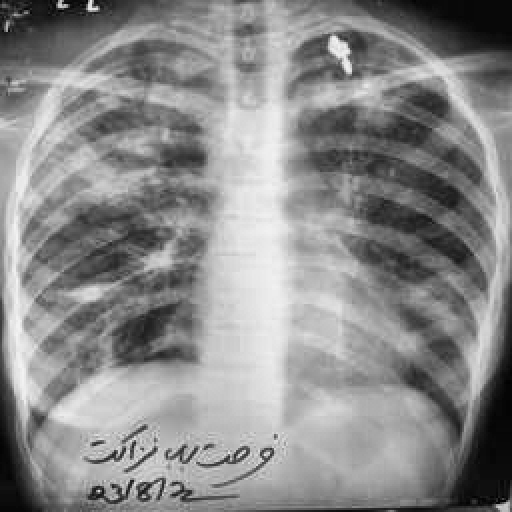
Finding: TUBERCULOSIS